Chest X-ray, PA view. Patient: 34 years old, sex F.
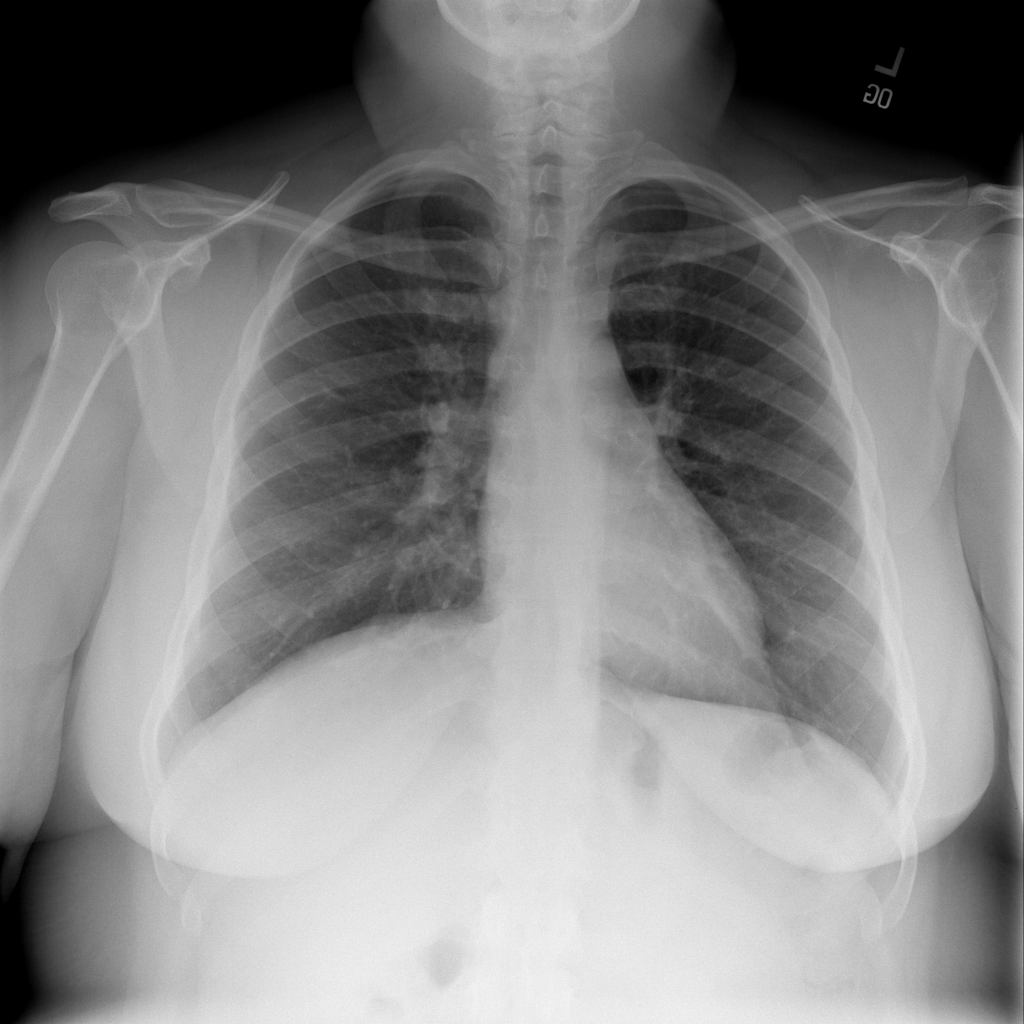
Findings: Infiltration